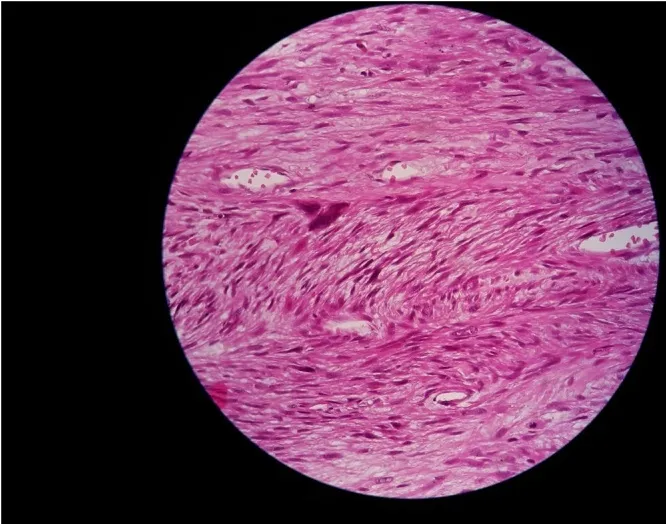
Interlacing fascicles of spindle cells with high cellularity and atypical mitosis.
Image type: pathology (h&e)